Question: Very simple problem, but not sure how to solve it
I have ng-repeat, that iterate model video.
the model has a chosen value and I want to see it in the dropdown list:
'''
<div data-ng-repeat="singleVideo in model.videos">
{{singleVideo}}<select data-ng-model="singleVideo.name" ng-options="item.name for item in videoList"></select>
</div>
'''
this is the video model:
'''
$scope.model = {
videos:[
{id:1,name:"VIDEO_ONE"},
{id:2,name:"VIDEO_TWO"}
]
}
'''
this is the videoList item:
'''
$scope.videoList = [
{id:1,name:"VIDEO_ONE"},
{id:2,name:"VIDEO_TWO"},
{id:3,name:"VIDEO_Three"}
];
'''
simply I expect to see that the first dropdown value will be set to VIDEO_ONE
the second dropdown value will be set to VIDEO_TWO.
Currently the dropdown is empty.
How can I achieve that?

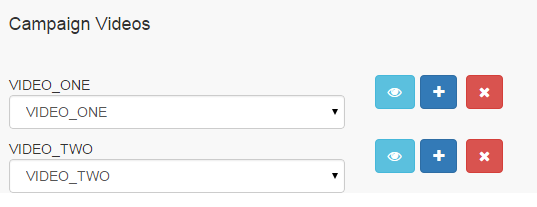
Answer: You just need to set a value for the ng-options with 'item.id as item.name for item in videoList'. see code below.
(i set the as the value, since i think it's better suited. somewhere you also need to update your 'name' attribute according to . or vice verca. your choice.)
'''
angular.module('testapp', [])
.controller('appCtrl', function($scope) {
$scope.model = {
videos:[
{id:1,name:"VIDEO_ONE"},
{id:2,name:"VIDEO_TWO"}
]
};
$scope.videoList = [
{id:1,name:"VIDEO_ONE"},
{id:2,name:"VIDEO_TWO"},
{id:3,name:"VIDEO_Three"}
];
});
'''
'''
<script src="https://ajax.googleapis.com/ajax/libs/angularjs/1.2.23/angular.min.js"></script>
<body ng-app="testapp">
<div ng-controller="appCtrl">
<div ng-repeat="singleVideo in model.videos">
{{singleVideo.name}}
<select ng-model="singleVideo.id" ng-options="item.id as item.name for item in videoList" ng-selected="true"></select>
</div>
</div>
</body>
'''